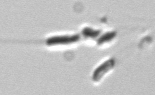
Label: Dinobryon